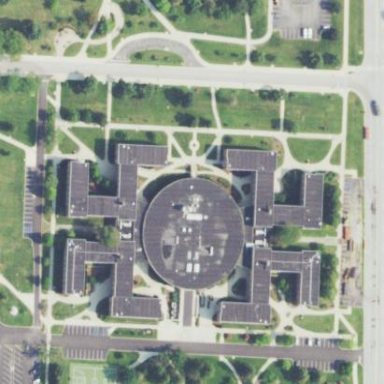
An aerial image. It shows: Modern university building with community center. The building has brown façade and black roof.